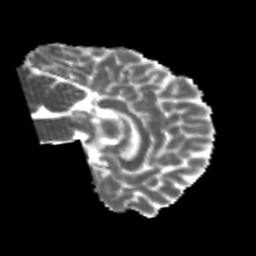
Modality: MD
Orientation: sagittal
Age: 22
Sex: male
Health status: healthy
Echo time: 0.074 s